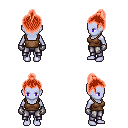
a pixel art fantasy rpg character, female body template, dark elf, purple skin, brown pirate shirt, metal pants, red short topknot hairstyle, metal gloves, four views (front, back, left, right), 2x2 character sprite sheet, small pixel art, hard edges, no anti-aliasing